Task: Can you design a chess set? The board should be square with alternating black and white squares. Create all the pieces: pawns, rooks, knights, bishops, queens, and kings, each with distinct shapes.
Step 5398:
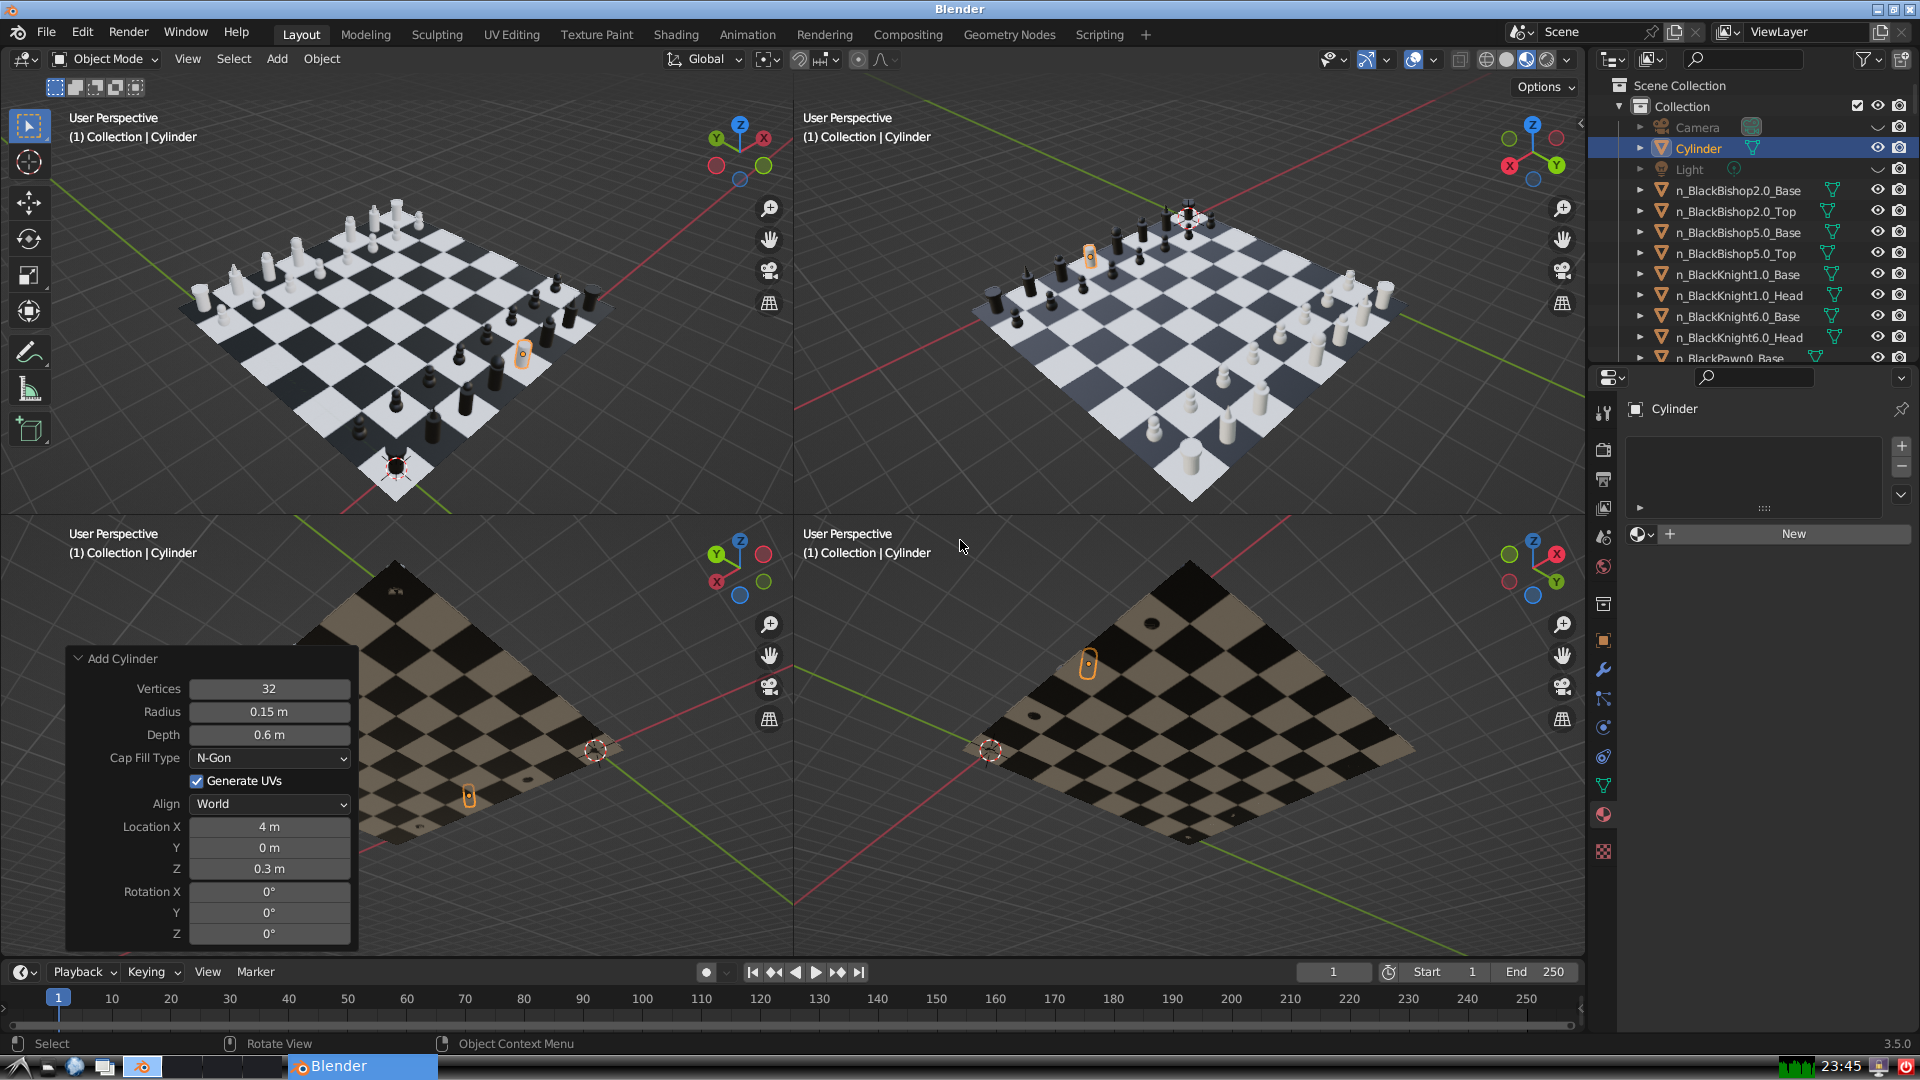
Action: {"mouse_move": [1608, 631]}